Question: My application has been rejected due to this problem :

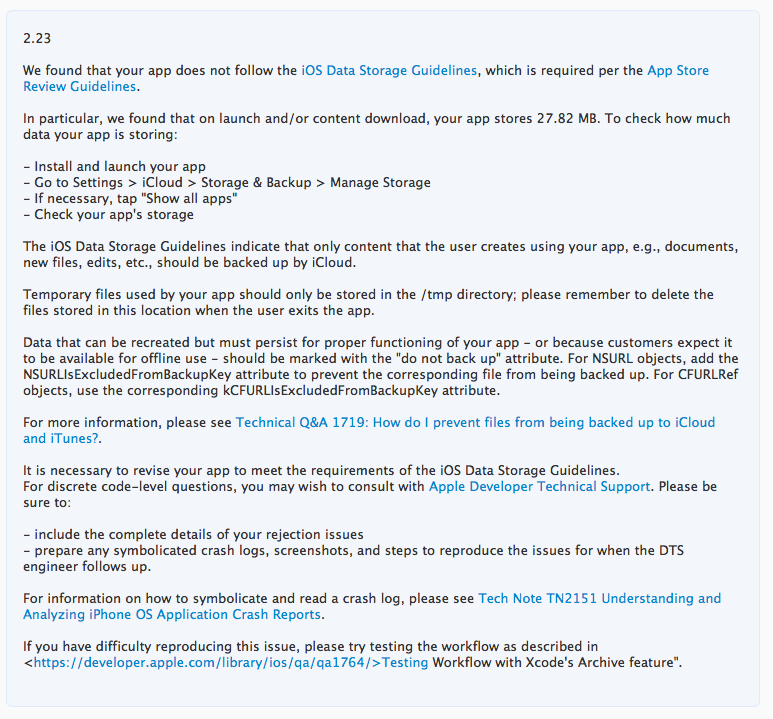
Answer: I just changed 'NSDocumentDirectory' to 'NSCachesDirectory' and finally approved !